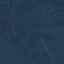
Land use / land cover class: Forest